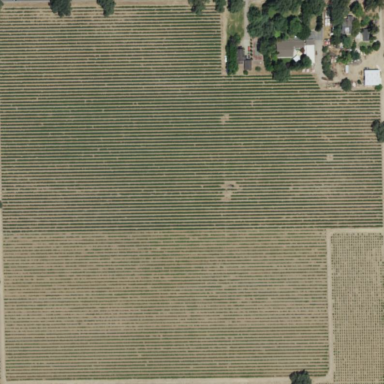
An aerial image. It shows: Vineyard where grapes are grown.